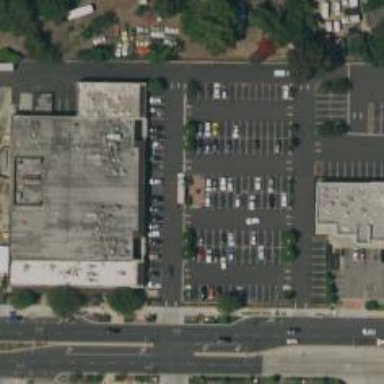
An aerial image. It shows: Retail area.